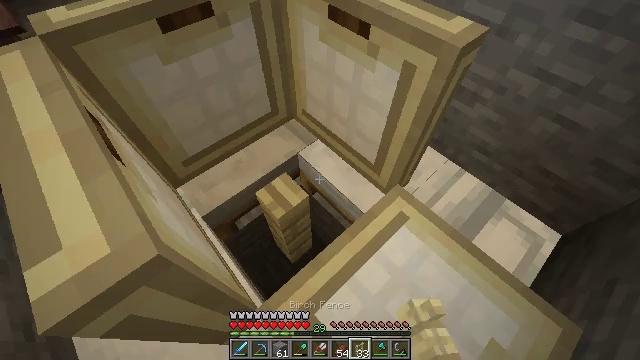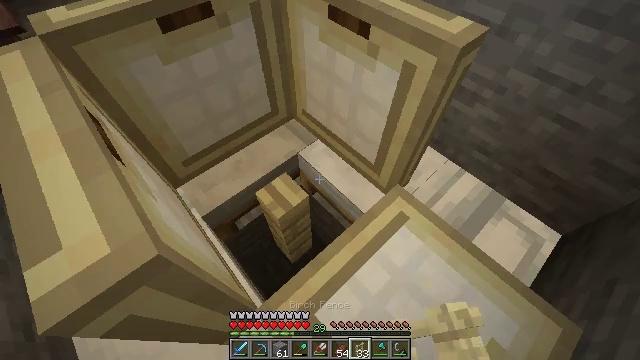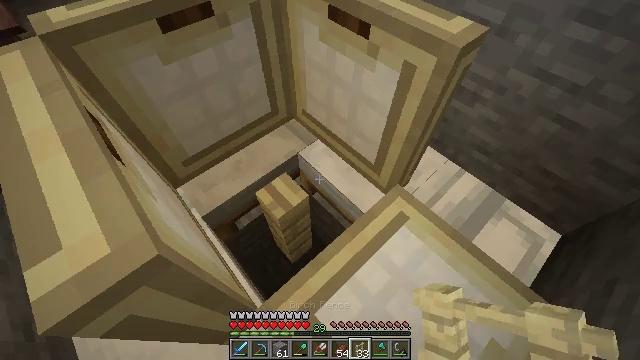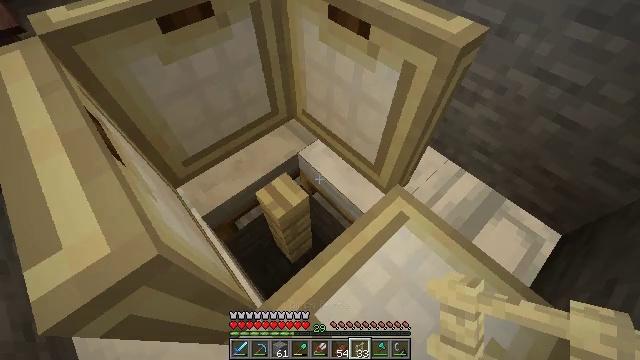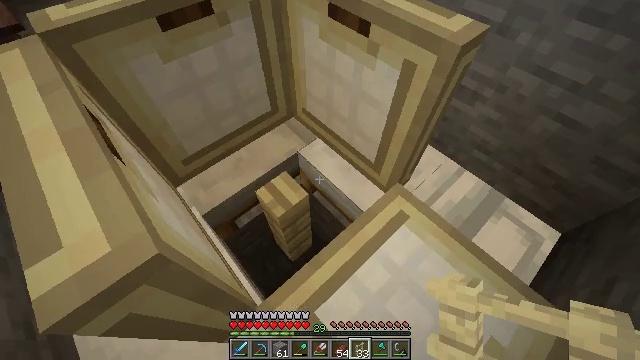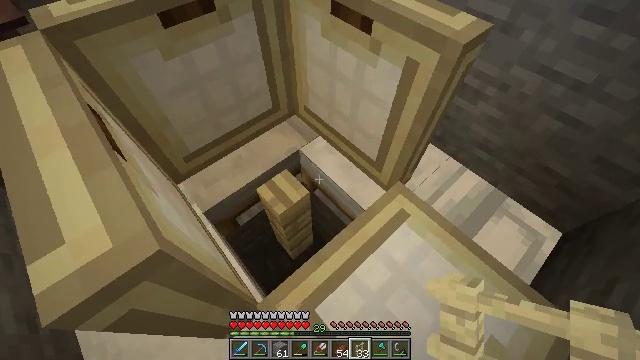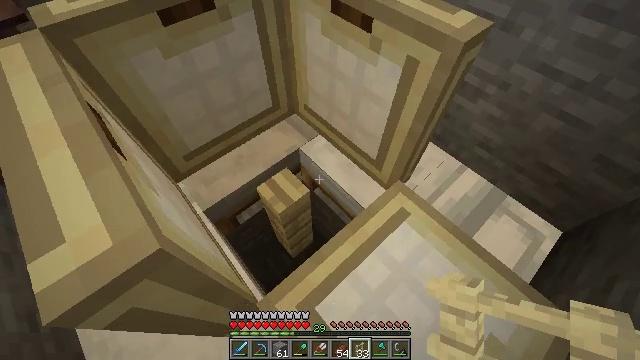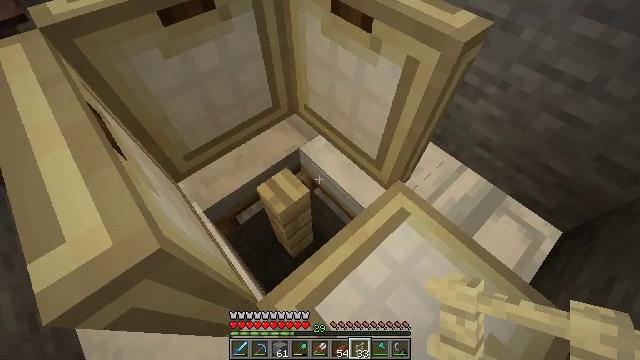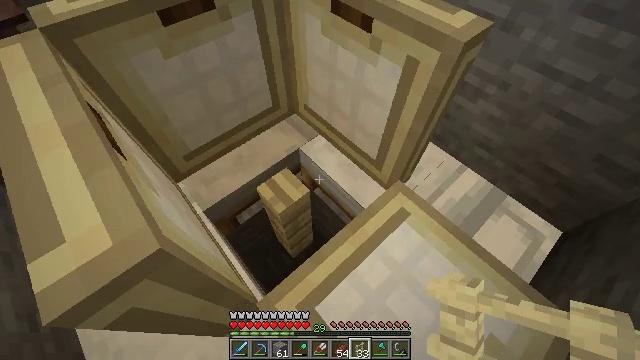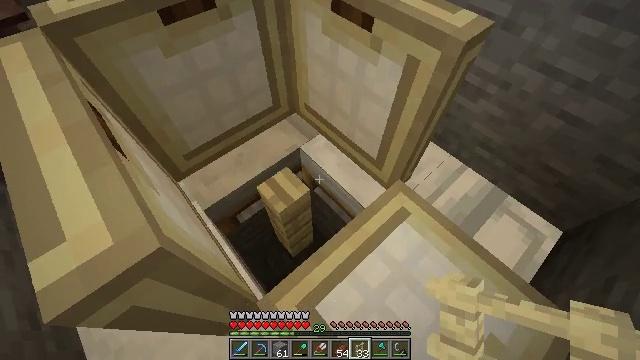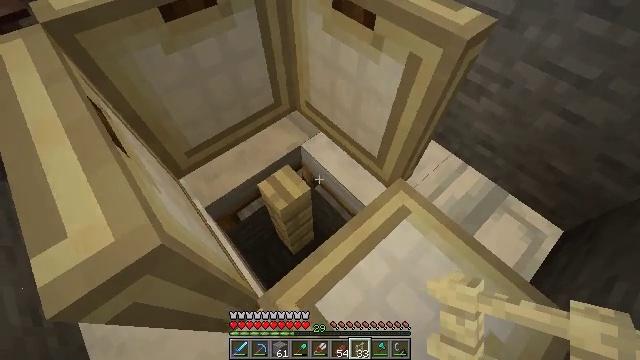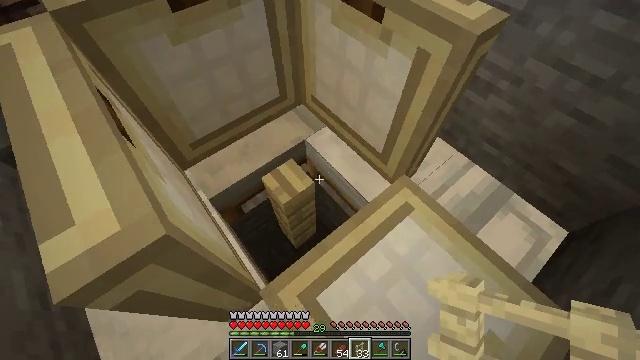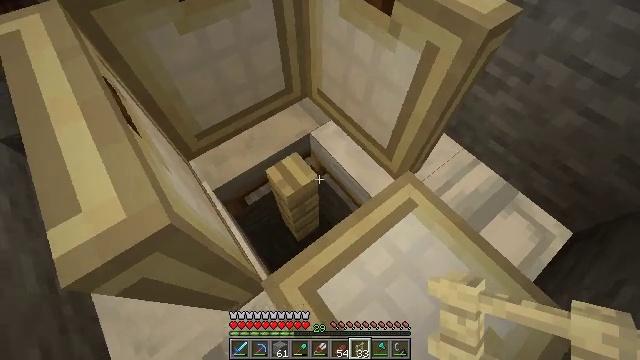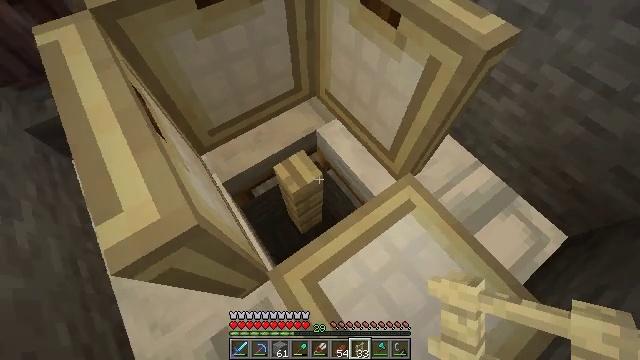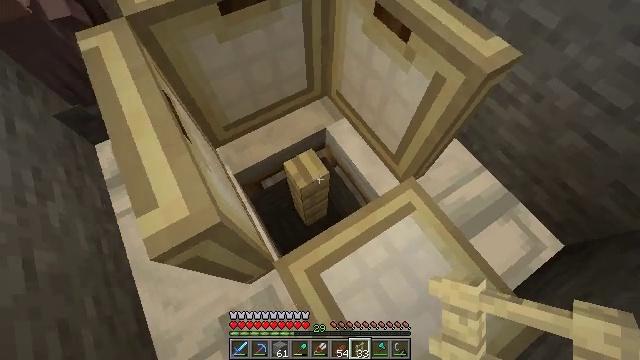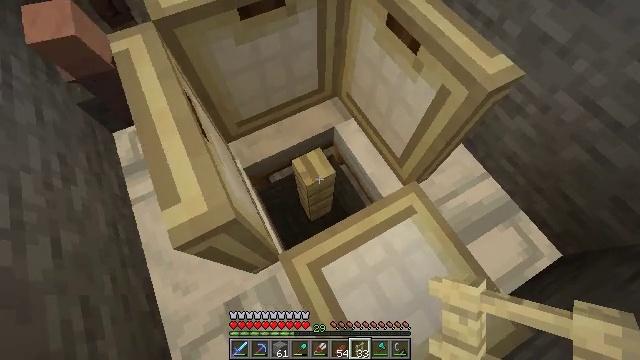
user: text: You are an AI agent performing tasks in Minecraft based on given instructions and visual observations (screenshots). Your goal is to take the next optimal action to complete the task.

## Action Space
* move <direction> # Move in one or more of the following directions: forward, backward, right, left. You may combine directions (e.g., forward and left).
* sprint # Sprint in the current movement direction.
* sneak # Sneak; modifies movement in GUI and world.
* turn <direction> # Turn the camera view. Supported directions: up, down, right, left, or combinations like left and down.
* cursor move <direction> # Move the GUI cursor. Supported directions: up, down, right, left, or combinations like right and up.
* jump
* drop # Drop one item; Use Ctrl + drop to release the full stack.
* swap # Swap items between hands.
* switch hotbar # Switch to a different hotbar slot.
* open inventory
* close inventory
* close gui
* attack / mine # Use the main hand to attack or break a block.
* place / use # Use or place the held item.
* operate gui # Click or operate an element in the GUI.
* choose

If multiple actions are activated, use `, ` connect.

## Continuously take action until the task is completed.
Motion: motion action
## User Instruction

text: Mine the birch fence to collect it.
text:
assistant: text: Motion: sneak
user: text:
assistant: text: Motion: sneak
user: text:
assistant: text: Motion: sneak
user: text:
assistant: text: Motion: sneak
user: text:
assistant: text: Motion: sneak
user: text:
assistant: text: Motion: sneak
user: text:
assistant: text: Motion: sneak
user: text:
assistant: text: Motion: sneak
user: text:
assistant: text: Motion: sneak
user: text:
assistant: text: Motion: sneak
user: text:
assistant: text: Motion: sneak, turn left and down
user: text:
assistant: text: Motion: turn left and down
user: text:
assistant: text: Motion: turn left and down
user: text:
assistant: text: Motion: turn left and down
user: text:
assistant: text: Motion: turn left and down
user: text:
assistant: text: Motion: turn left
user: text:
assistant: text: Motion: no_op
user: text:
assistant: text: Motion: no_op
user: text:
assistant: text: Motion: no_op
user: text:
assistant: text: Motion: no_op
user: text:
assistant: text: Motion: no_op
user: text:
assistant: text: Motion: no_op
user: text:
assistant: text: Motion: no_op
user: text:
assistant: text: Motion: no_op
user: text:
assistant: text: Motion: turn left
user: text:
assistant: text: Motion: no_op
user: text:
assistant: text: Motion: no_op
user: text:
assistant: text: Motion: no_op
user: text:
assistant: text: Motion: no_op
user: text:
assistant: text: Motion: no_op